Field crop: maize
Growth stage: 2
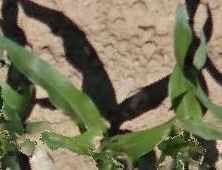
Species: maize